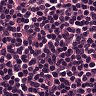
Metastatic tissue present: no